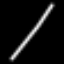
Label: line